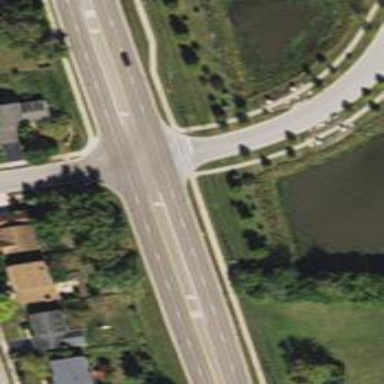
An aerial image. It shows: Uncontrolled crossing on the road.